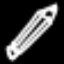
Label: pencil